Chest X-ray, AP view. Patient: 75 years old, sex M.
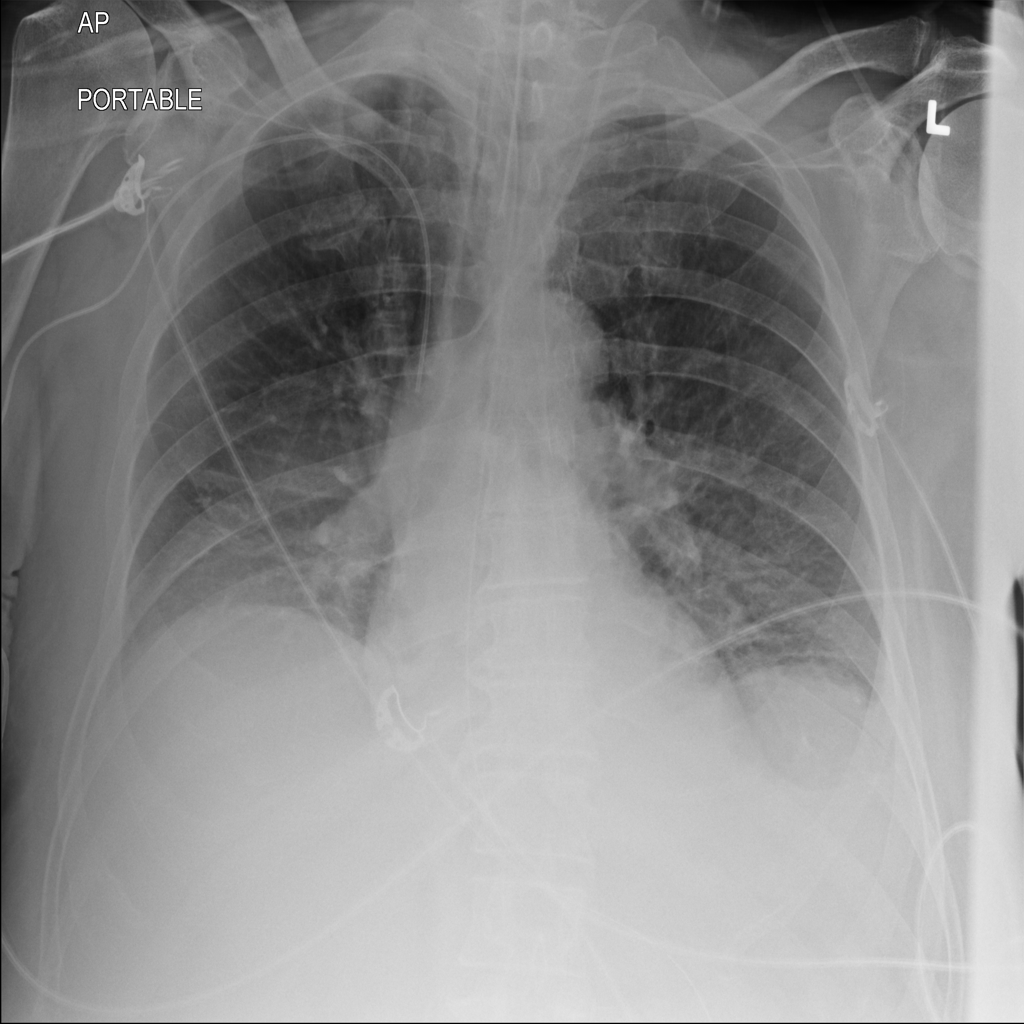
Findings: Atelectasis, Infiltration